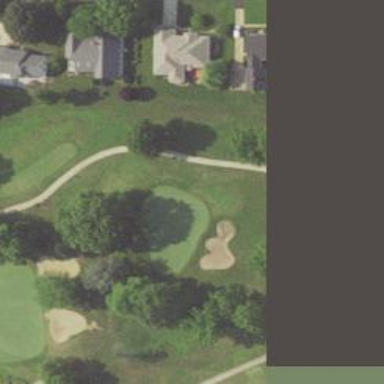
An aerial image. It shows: Golf hole.